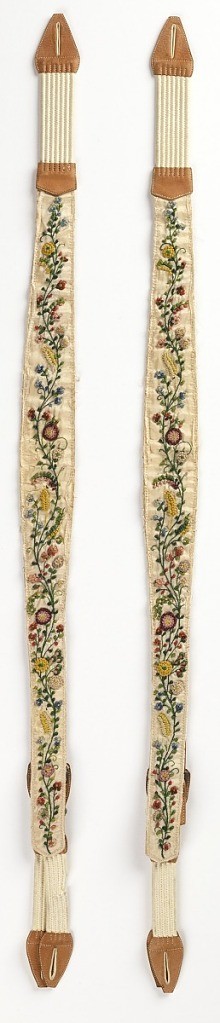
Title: Suspenders
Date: early 19th century
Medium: silk, leather Technique: knot stitches on taffeta
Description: Leather suspenders decorated with multicolored floral design on a white ground.